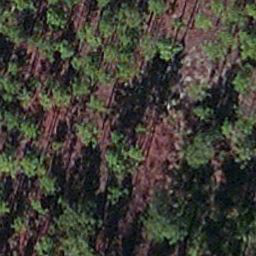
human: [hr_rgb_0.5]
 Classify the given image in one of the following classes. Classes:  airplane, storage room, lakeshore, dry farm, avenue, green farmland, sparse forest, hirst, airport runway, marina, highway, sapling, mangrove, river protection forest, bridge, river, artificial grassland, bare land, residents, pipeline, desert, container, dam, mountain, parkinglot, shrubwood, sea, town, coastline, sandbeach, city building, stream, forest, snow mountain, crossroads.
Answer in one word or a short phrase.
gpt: sapling